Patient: sex M, age 49
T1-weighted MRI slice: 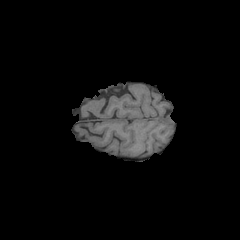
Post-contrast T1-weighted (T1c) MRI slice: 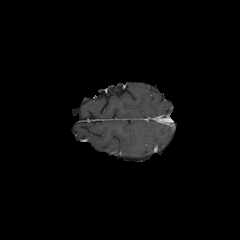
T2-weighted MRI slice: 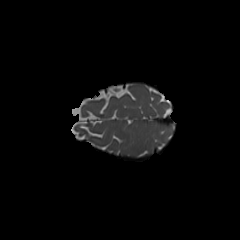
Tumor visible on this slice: no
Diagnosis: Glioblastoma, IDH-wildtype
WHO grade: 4